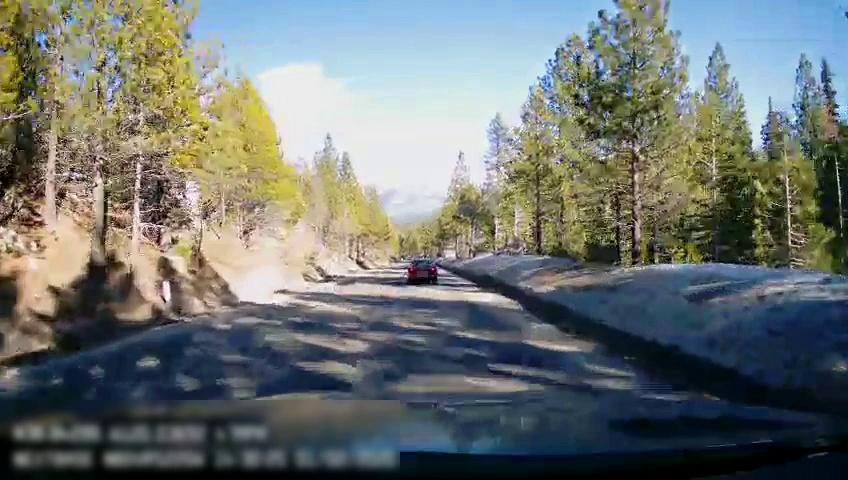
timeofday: Day
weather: Sunny
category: Drivable Space
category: Vehicles | Car